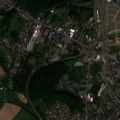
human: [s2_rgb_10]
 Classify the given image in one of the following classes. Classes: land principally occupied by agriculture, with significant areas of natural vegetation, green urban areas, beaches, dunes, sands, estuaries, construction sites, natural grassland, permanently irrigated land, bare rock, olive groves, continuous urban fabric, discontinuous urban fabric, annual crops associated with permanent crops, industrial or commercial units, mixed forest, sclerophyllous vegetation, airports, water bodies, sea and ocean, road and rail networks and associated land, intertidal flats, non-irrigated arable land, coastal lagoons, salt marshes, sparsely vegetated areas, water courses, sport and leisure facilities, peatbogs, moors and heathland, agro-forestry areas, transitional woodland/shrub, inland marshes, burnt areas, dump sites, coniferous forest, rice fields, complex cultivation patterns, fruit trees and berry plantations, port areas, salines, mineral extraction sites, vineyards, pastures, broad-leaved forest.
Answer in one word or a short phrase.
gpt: continuous urban fabric, discontinuous urban fabric, industrial or commercial units, complex cultivation patterns, land principally occupied by agriculture, with significant areas of natural vegetation